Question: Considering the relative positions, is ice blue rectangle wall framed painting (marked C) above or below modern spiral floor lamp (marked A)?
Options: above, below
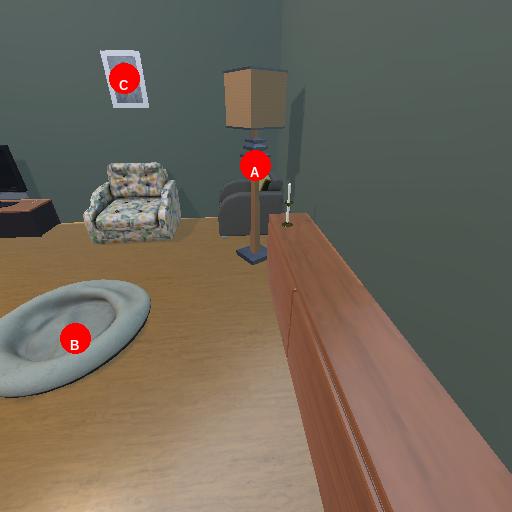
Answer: above